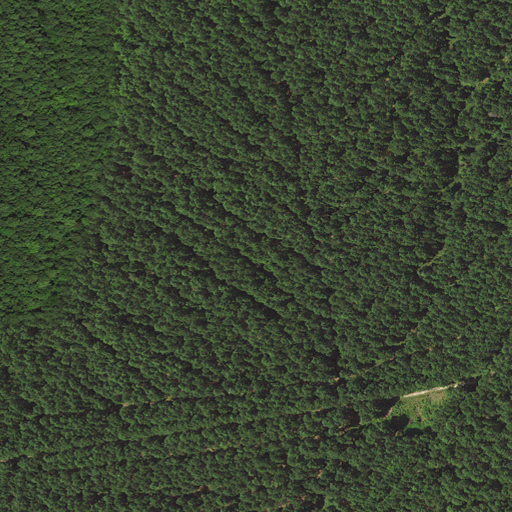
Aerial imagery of cape in Maryland named Peters Neck containing only woody wetlands